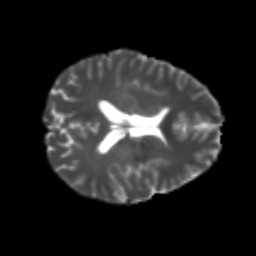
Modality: T2w
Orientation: axial
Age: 21
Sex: male
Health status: healthy
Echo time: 0.074 s